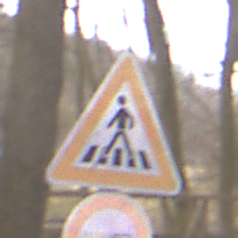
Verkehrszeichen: FussgaengerueberwegRechts
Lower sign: Ueberholverbot
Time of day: MorningAfternoon
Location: Outdoor (Nature)
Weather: Overcast
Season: Autumn
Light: Natural